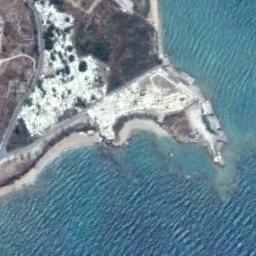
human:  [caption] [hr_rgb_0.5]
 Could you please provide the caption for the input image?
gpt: The beach is made up of blue seawater and the white coast .

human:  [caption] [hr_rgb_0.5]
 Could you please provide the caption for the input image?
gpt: There is a large area of vegetation next to the beach .

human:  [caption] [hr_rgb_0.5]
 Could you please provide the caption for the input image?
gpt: The turquoise blue water is covered with straight ripples and the coast with white buildings .

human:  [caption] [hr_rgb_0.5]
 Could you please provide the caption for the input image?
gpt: The beach with a headland and some buildings on the beach .

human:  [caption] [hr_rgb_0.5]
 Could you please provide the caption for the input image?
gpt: Many buildings  are beside the beach .